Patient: sex M, age 71
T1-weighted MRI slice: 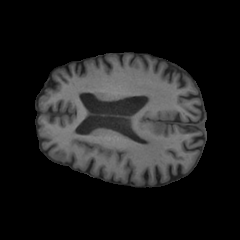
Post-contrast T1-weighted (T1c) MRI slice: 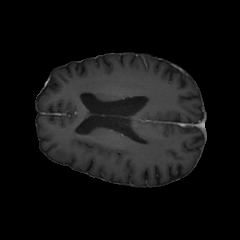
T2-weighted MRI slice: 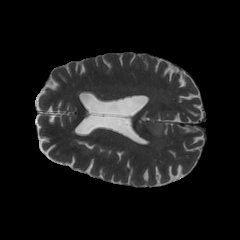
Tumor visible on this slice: yes
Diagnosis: Glioblastoma, IDH-wildtype
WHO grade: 4